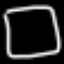
Label: square